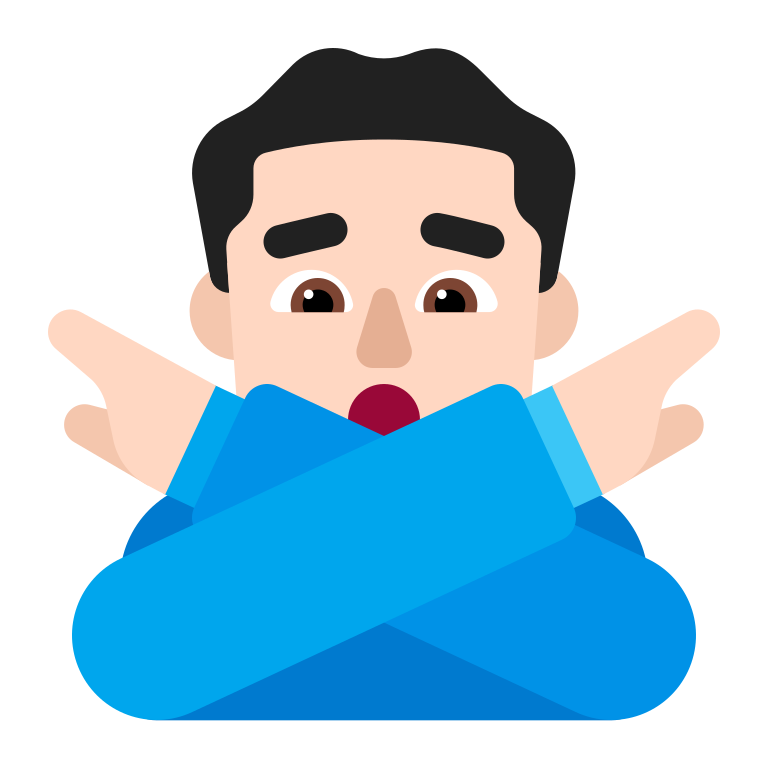
man gesturing no flat light